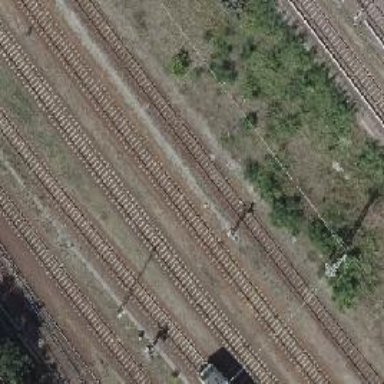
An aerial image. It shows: Railway signal.